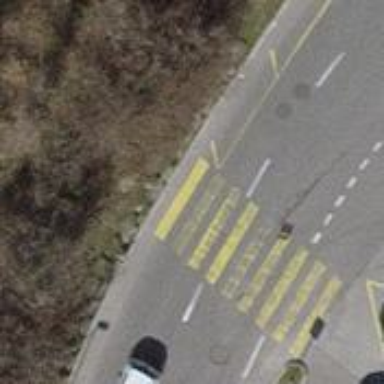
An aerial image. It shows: Marked zebra crossing on the road.